Question: What is the value of this measurement?
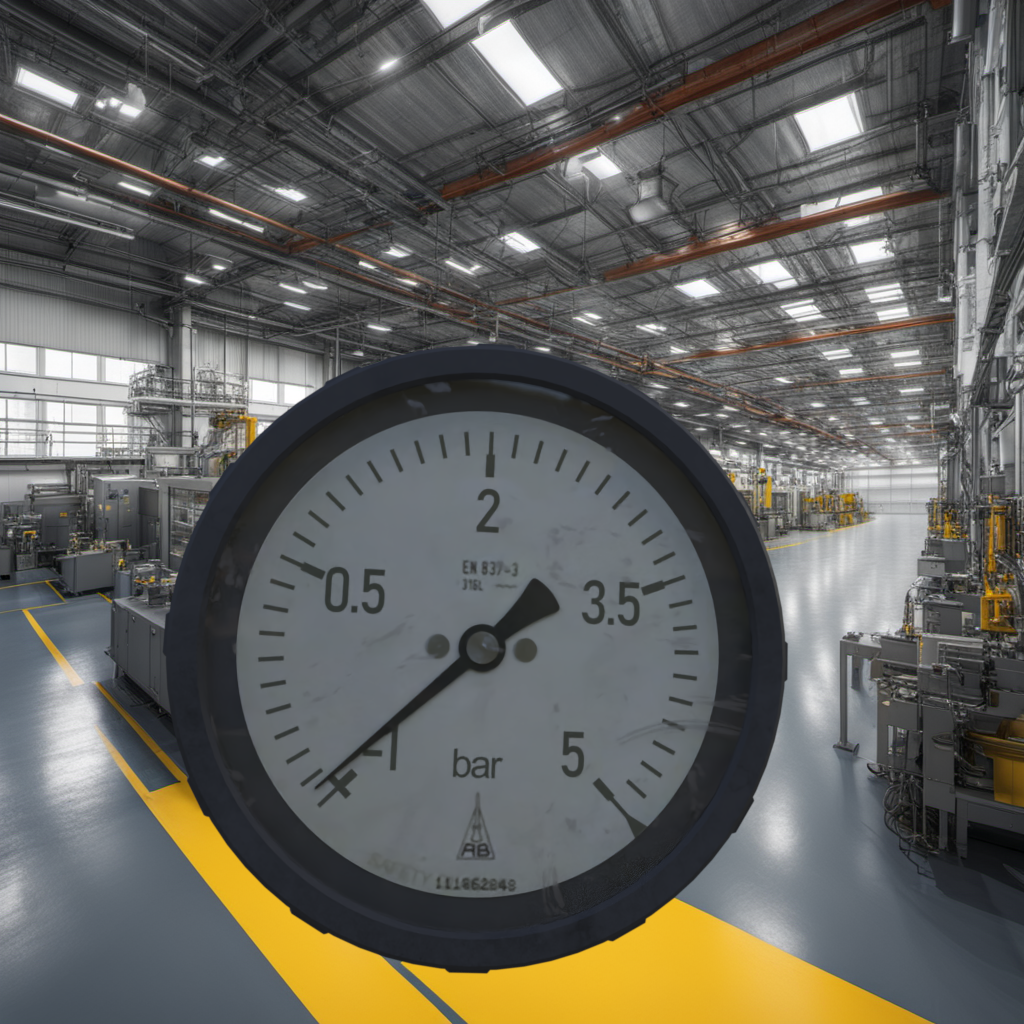
Answer: The result is -0.95
Question: What is the range of the measurement shown in the image?
Answer: The range is from -1 to 5
Question: What is the minimum and maximum value of this measurement?
Answer: The minimum value is -1 and the maximum value is 5